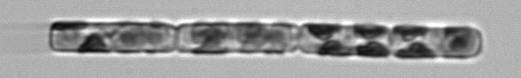
Label: Guinardia_delicatula